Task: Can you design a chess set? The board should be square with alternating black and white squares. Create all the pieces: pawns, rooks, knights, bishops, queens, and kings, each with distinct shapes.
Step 4636:
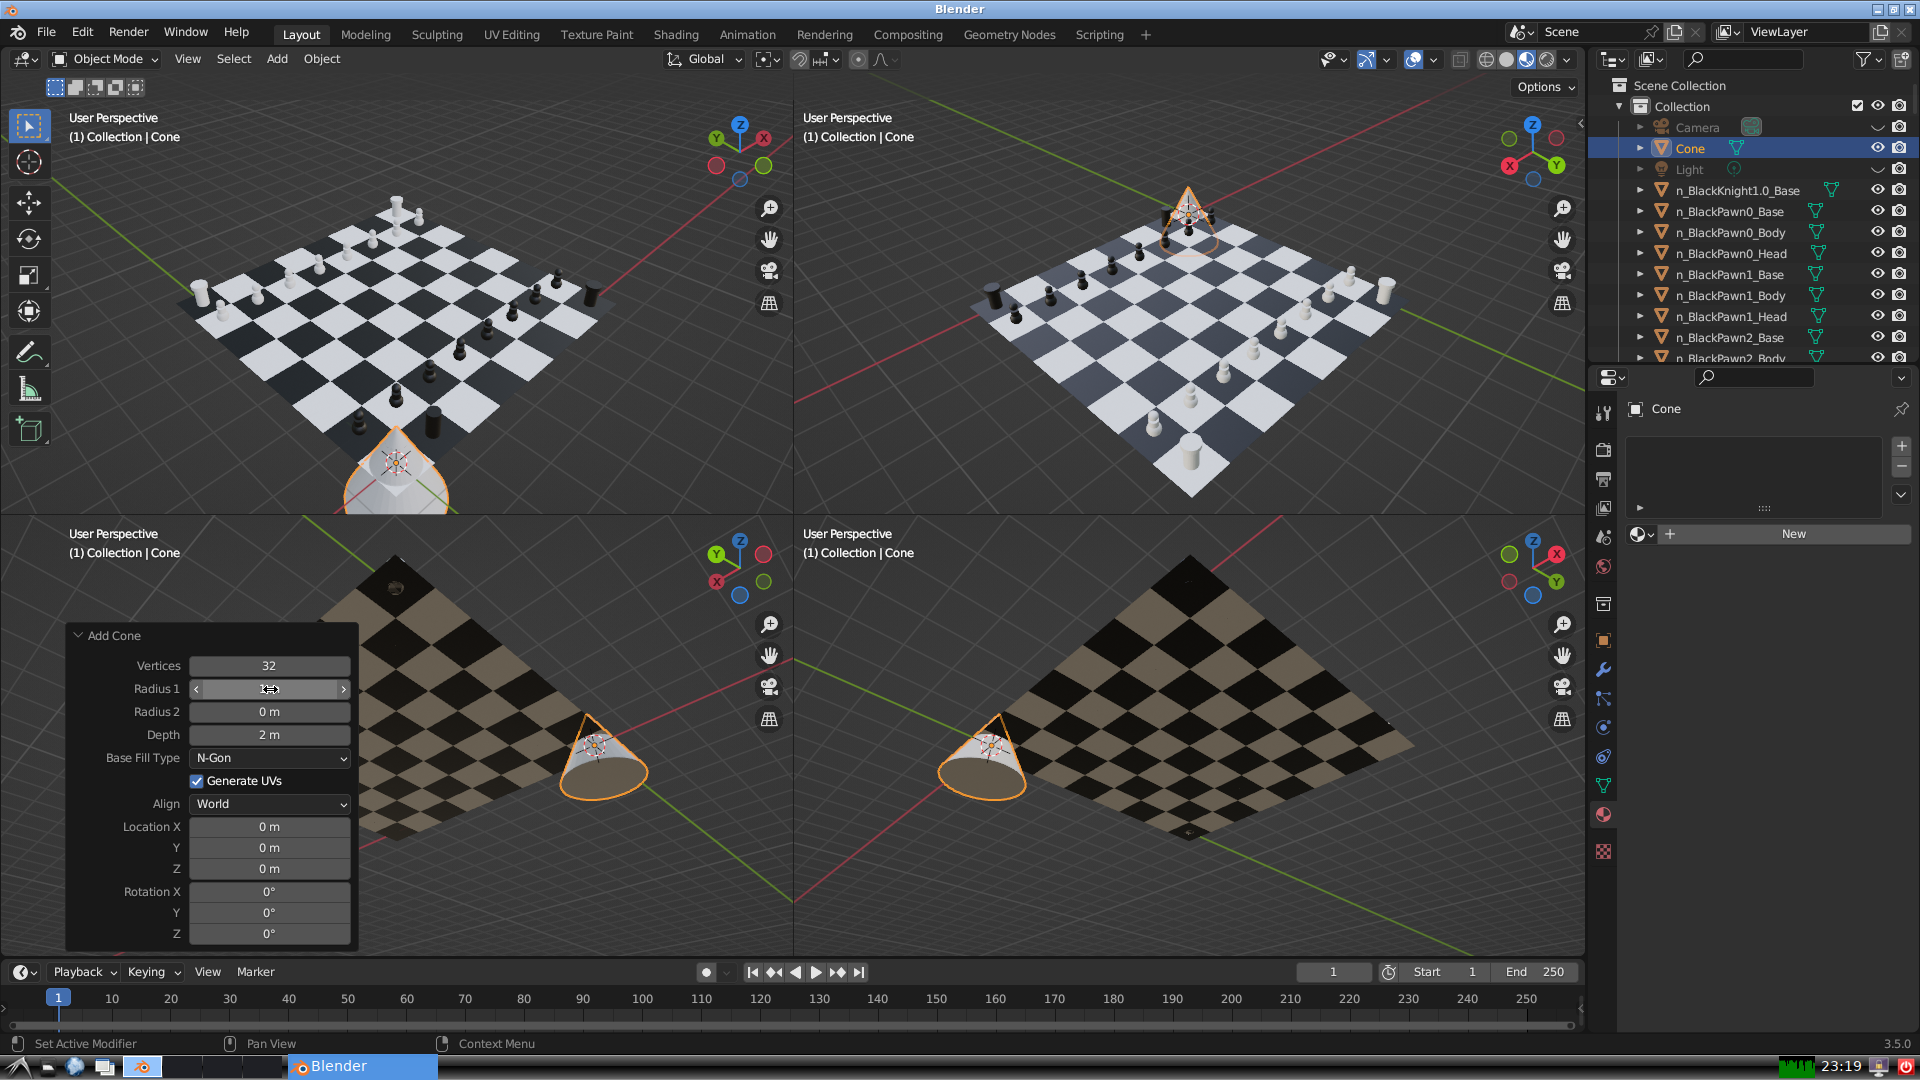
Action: click: no